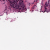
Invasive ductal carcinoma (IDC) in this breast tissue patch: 0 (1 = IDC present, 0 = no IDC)